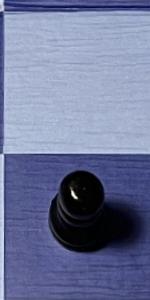
Label: Pawn_Black